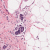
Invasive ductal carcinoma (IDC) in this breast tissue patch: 0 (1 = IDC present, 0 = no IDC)